【题型】解答题　【知识点】解析几何　【难度】medium
已知椭圆 $\Gamma: \frac{x^2}{a^2} + \frac{y^2}{5} = 1\ (a > \sqrt{5})$，点 $A$ 是椭圆的右顶点，点 $M(0,m),\ (m > 0)$。

(1) 若椭圆 $\Gamma$ 的右焦点为 $(2,0)$，求椭圆的离心率；

(2) 已知 $a = 4$，点 $P$ 是椭圆上一点，且满足 $\overrightarrow{AP} = 2\overrightarrow{PM}$，求 $m$ 的值；

(3) 若直线 $AM$ 的中垂线 $l$ 的斜率为 $2$，$l$ 与椭圆 $\Gamma$ 交于 $C$，$D$，且 $\angle CMD$ 为钝角，求 $a$ 的取值范围。
【解答】
\noindent\textbf{【答案】}
(1) $\boldsymbol{e = \dfrac{2}{3}}$
(2) $\boldsymbol{m = \sqrt{10}}$
(3) $\boldsymbol{(\sqrt{5}, \sqrt{11})}$

\vspace{0.3cm}

\noindent\textbf{【解析】}
(1) 由题意知 $c = 2$，$b^2 = 5$，所以 $a^2 = 5 + 4 = 9$，$a = 3$，所以离心率 $e = \dfrac{2}{3}$；

(2) 因为 $a = 4$，所以椭圆方程为 $\dfrac{x^2}{16} + \dfrac{y^2}{5} = 1$，点 $A(4,0)$，设 $P(x,y)$，

因为 $\overrightarrow{AP} = 2\overrightarrow{PM}$，即
$$
\begin{cases}
4 - x = 2(x - 0) \\
0 - y = 2(y - m)
\end{cases},
$$
解得
$$
\begin{cases}
x = \dfrac{4}{3} \\
y = \dfrac{2}{3}m
\end{cases},
$$
代入椭圆方程，得
$$
\frac{\left(\dfrac{4}{3}\right)^2}{16} + \frac{\left(\dfrac{2m}{3}\right)^2}{5} = 1,
$$
又由于 $m > 0$，故解得 $m = \sqrt{10}$；

(3) 因为直线 $AM$ 的中垂线 $l$ 的斜率为 $2$，所以直线 $AM$ 的斜率 $k_{AM} = -\dfrac{1}{2}$，

所以
$$
\frac{m - 0}{0 - a} = -\frac{1}{2} \Rightarrow m = \frac{1}{2}a,
$$
故点 $M\left(0, \dfrac{a}{2}\right)$，$AM$ 中点坐标为 $\left(\dfrac{a}{2}, \dfrac{a}{4}\right)$，

故直线 $l$ 的方程为
$$
y - \frac{a}{4} = 2\left(x - \frac{a}{2}\right),
$$
即
$$
y = 2x - \frac{3}{4}a,
$$

联立
$$
\begin{cases}
y = 2x - \dfrac{3}{4}a \\[4pt]
\dfrac{x^2}{a^2} + \dfrac{y^2}{5} = 1
\end{cases},
$$
得
$$
(4a^2 + 5)x^2 - 3a^3x + \frac{9}{16}a^4 - 5a^2 = 0,
$$

设 $C(x_1,y_1)$，$D(x_2,y_2)$，

则有
$$
x_1 + x_2 = \frac{3a^3}{4a^2 + 5},\quad x_1x_2 = \frac{\dfrac{9}{16}a^4 - 5a^2}{4a^2 + 5},
$$

因为 $\angle CMD$ 为钝角，所以 $\overrightarrow{MC} \cdot \overrightarrow{MD} < 0$，
$$
\begin{aligned}
\overrightarrow{MC} \cdot \overrightarrow{MD}
&= x_1x_2 + \left(y_1 - \frac{a}{2}\right)\left(y_2 - \frac{a}{2}\right) \\
&= x_1x_2 + \left(2x_1 - \frac{5}{4}a\right)\left(2x_2 - \frac{5}{4}a\right) \\
&= 5x_1x_2 - \frac{5}{2}a(x_1 + x_2) + \frac{25}{16}a^2 \\
&= 5 \cdot \frac{\dfrac{9}{16}a^4 - 5a^2}{4a^2 + 5} - \frac{5a}{2} \cdot \frac{3a^3}{4a^2 + 5} + \frac{25}{16}a^2 < 0,
\end{aligned}
$$

解得 $a^2 < 11$，故 $a \in (\sqrt{5}, \sqrt{11})$。

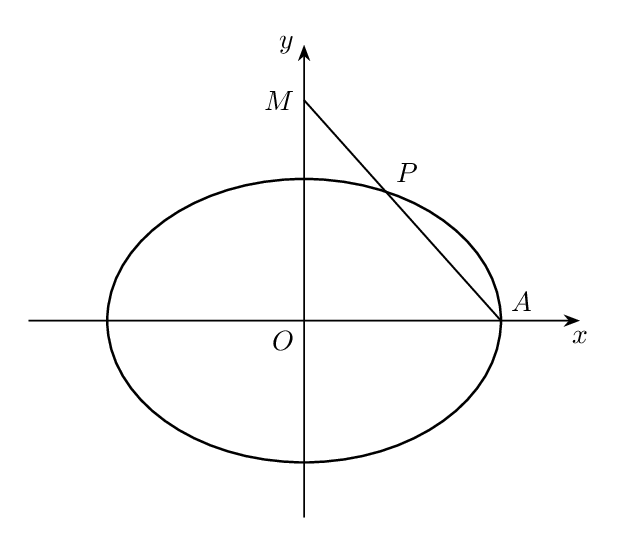
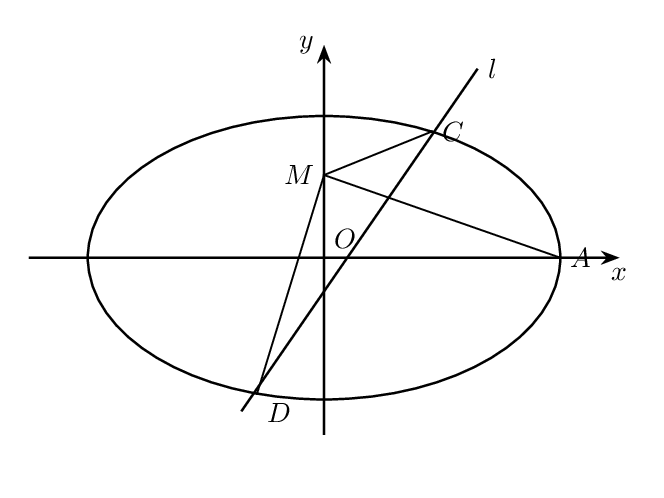